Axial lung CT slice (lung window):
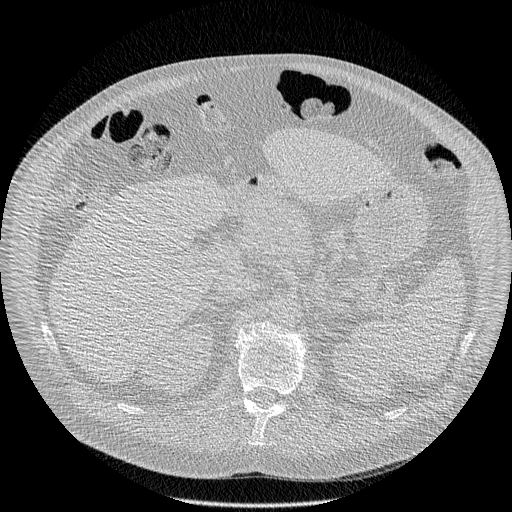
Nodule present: no